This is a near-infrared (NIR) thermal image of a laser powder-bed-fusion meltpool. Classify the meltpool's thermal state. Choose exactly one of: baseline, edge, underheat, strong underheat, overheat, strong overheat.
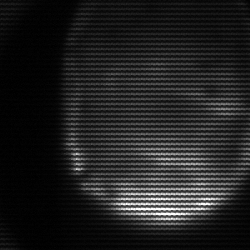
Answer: edge